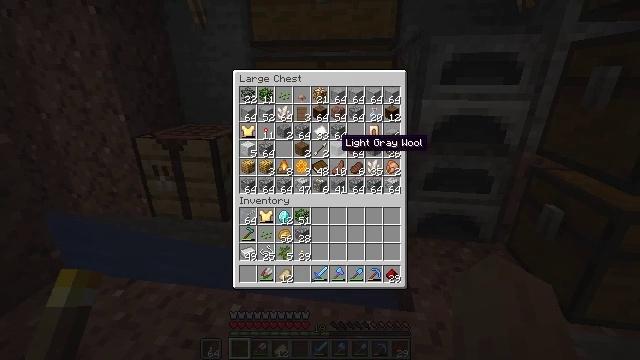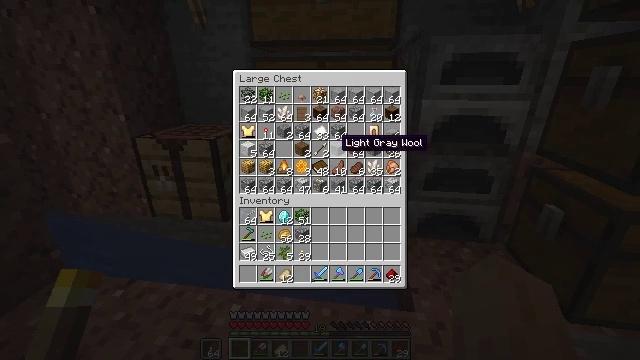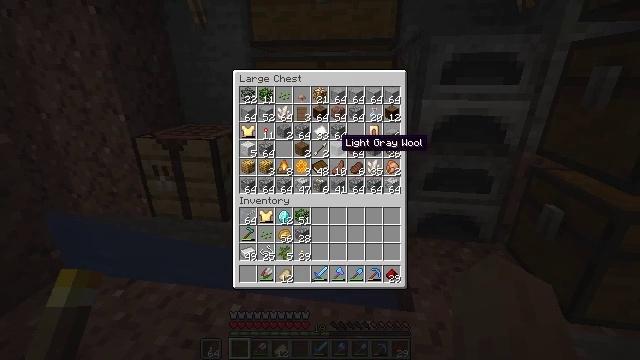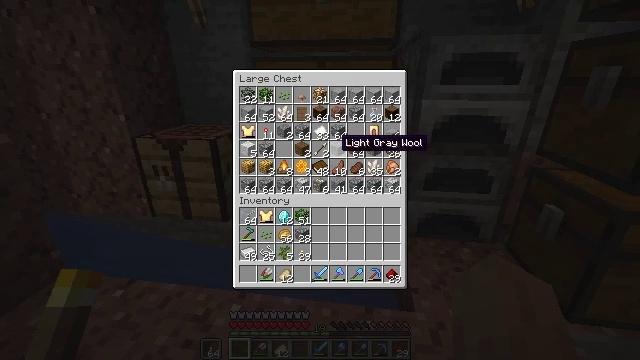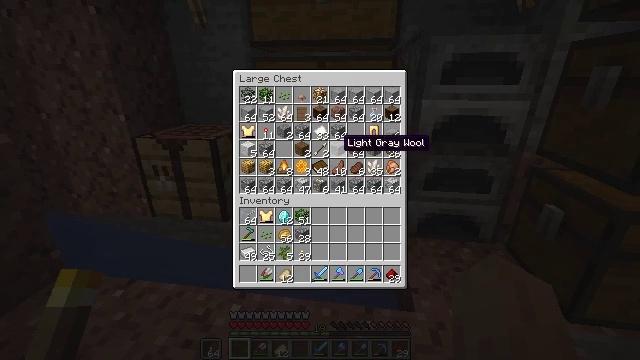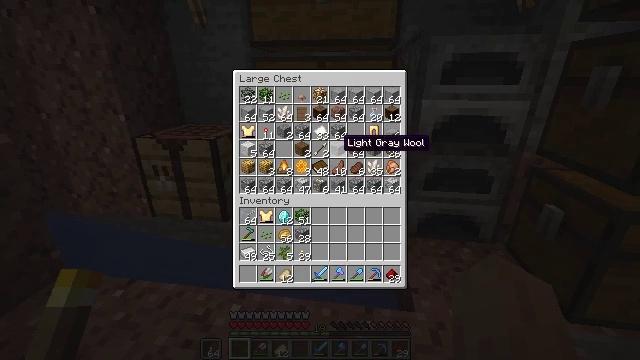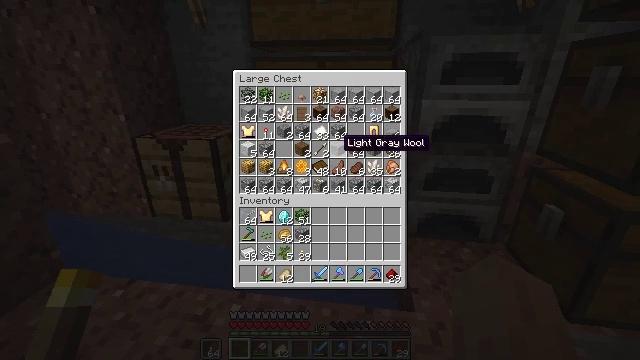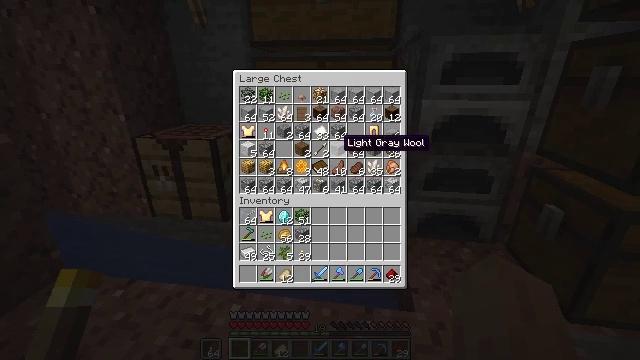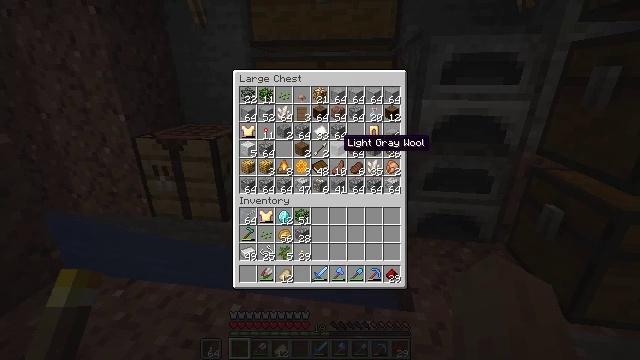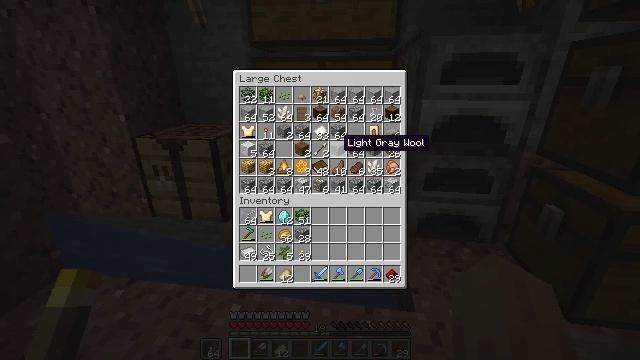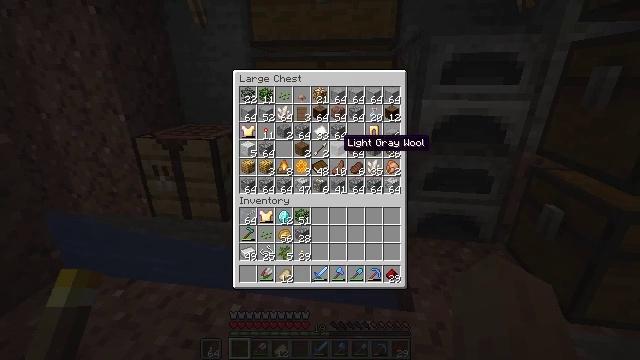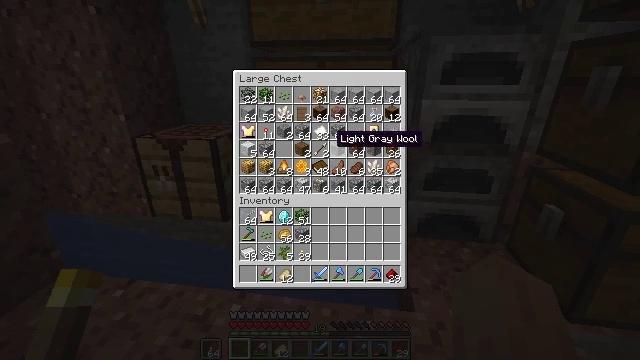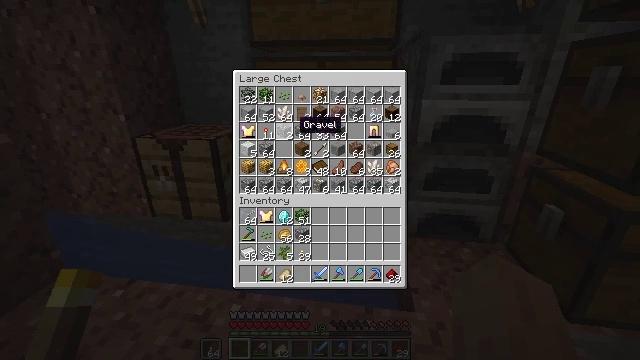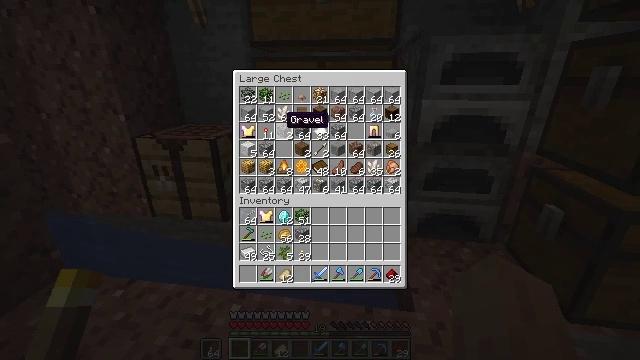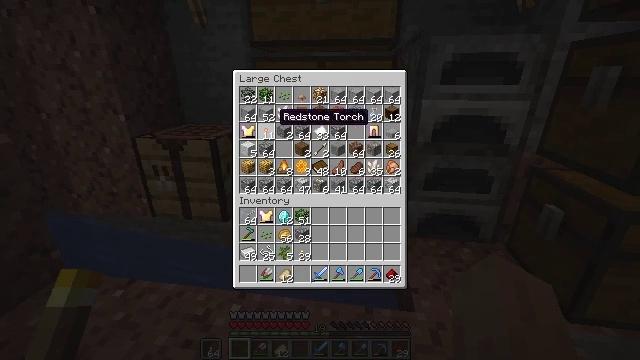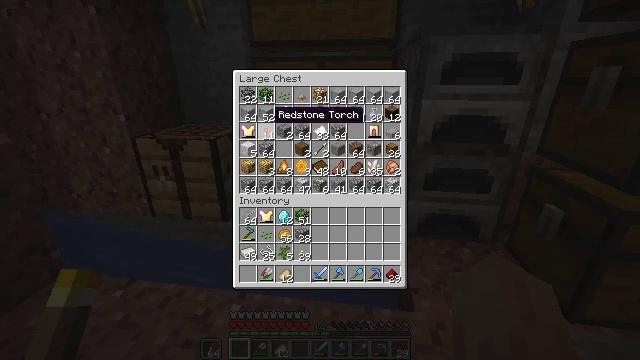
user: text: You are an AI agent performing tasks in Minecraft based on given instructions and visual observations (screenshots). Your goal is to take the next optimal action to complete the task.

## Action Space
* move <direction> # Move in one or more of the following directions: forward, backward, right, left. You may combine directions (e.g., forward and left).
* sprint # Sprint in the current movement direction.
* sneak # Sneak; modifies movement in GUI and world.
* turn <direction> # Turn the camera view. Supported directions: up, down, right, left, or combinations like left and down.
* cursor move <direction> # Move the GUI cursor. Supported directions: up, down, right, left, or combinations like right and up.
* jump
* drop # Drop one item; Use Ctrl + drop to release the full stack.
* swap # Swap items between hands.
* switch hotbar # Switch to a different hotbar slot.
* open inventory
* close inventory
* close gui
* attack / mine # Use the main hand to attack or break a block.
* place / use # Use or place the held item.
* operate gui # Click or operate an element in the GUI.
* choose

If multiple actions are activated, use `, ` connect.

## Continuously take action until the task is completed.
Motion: motion action
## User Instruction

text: Use sand and a furnace to craft glass.
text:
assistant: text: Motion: sneak
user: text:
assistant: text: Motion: sneak
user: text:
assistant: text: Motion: sneak
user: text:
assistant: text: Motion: sneak
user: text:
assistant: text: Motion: sneak
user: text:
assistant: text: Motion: sneak
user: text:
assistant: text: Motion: sneak
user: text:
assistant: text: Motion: sneak
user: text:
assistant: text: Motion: sneak
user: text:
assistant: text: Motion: sneak
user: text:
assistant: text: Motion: sneak
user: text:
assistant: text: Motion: sneak, cursor move left and up
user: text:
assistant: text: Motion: sneak, cursor move left
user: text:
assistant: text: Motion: sneak, cursor move left
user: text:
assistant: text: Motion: sneak
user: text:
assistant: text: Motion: sneak
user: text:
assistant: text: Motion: sneak
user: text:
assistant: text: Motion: sneak
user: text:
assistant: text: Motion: sneak
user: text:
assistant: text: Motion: sneak
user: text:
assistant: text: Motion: sneak
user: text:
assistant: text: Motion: sneak
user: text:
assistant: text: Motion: sneak
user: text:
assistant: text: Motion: sneak
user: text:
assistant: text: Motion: sneak
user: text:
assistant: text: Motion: sneak
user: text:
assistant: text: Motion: sneak, cursor move right and down
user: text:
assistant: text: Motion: sneak, cursor move right and down
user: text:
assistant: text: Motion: sneak, cursor move right and down
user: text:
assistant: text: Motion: sneak, cursor move right and down